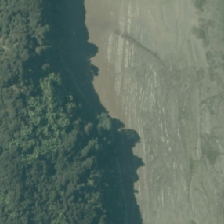
Land cover: grose_broom